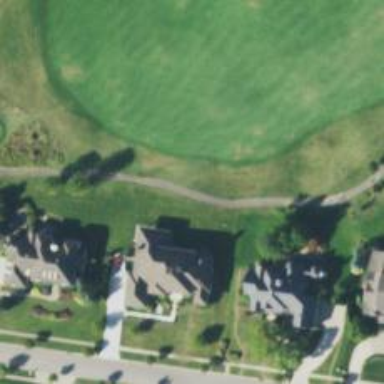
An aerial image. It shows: Path for golf carts.